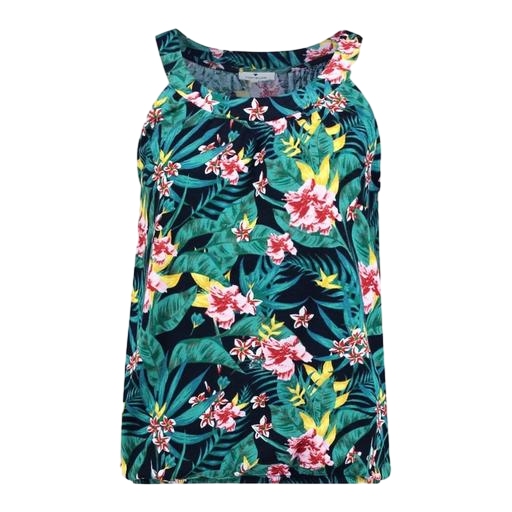
green sleeveless floral-print shirt, tropical looking shirt, floral print tank top, white background